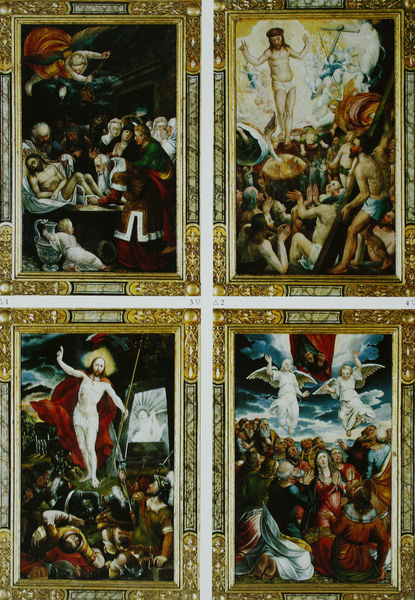
Titel: Hochaltar, Erste Wandlung, rechter Flügel
Künstler: Hans Mielich
Standort: Ingolstadt
Institution: Liebfrauenmünster
Schlagwörter: blau, dunkel, gott, himmel, kampf, mann, nackt, umhang, weiß, wolken, frauen, gelb, grün, menschen, frau, mä, männer, schwarz, tür, rot, tuch, wolke, ornament, bart, bibel, geschichte, johannes, rahmen, tod, tot, bild, goldrahmen, kirche, gold, decke, vater, fliegen, engel, füße, bilder, liegen, angst, lanze, papst, soldaten, ornamente, bett, flügeltür, vier, lamm, kreuz, religion, kreuzung, darstellung, altar, buchdeckel, bedrohung, heiligenschein, christus, jesus, kreuzabnahme, jüngstes gericht, religiös, vatikan, heilige, fresko, jünger, heilig, maria, heiland, jesu, szenen, sakral, grablegung, auferstehung, himmelfahrt, menschne, retabel, tafeln, grablege, christ, apostel, gottvater, deckenfresko, weltgericht, vierteilig, bildtafeln, bildtafel, grünewald, chris, ahimmelfahrt, kreuzabname, rahmne, triumphans, 4 bilder, quatrichon, geschihte, publikati9on, kirchliche motive